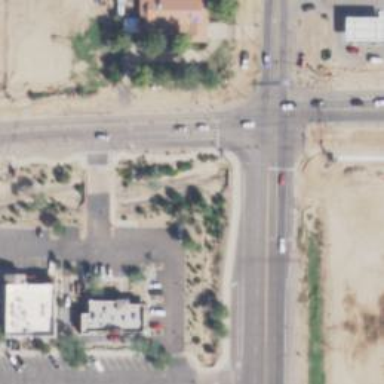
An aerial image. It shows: Solid stop line on the road.